Question: I am trying to build a modelview matrix for a project using OpenTK's Matrix4 class. I am trying to build a translation matrix, but the matrix keeps setting random values.
Here is a screenshot of the console:

And here is the code im using to build it:
'''
private static Matrix4 CreateModelview(Rectangle dst)
{
var scale = Matrix4.CreateScale(dst.Size.X, dst.Size.Y, 1.0f);
var translation = new Matrix4();
translation[0, 0] = 1f;
translation[1, 1] = 1f;
translation[2, 2] = 1f;
translation[3, 3] = 1f;
translation[3, 0] = dst.Position.X;
translation[3, 1] = dst.Position.Y;
translation[0, 3] = 0f;
translation[1, 3] = 0f;
Console.WriteLine("Translation:");
Console.WriteLine(translation);
Console.WriteLine();
Console.WriteLine("Scale:");
Console.WriteLine(scale);
Console.WriteLine();
var modelview = scale * translation;
return modelview;
}
'''
I tried the build in static function Matrix4f.CreateTranslation with the same result.
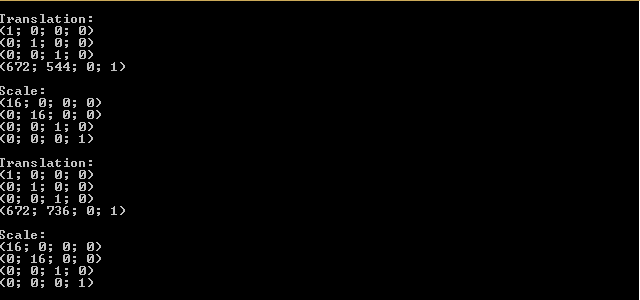
Answer: I just solved it myself, it was a combination of me flipping rows and columns and uploading it wrong to my uniform buffer.